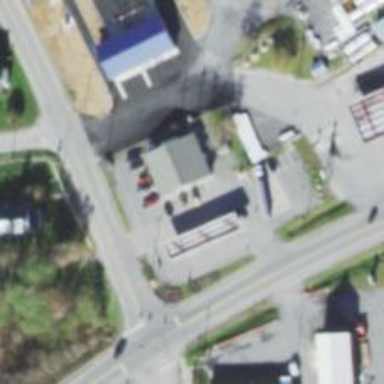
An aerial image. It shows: Convenience shop.